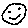
Label: smiley face